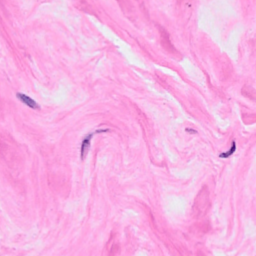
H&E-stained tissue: Breast